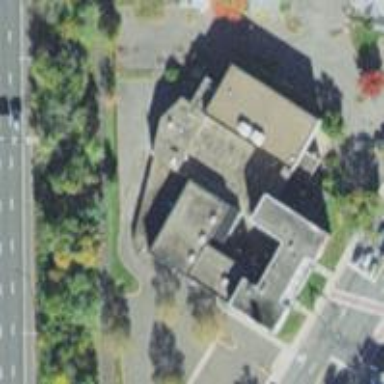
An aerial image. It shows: Part of building.